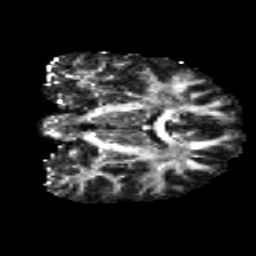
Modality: FA
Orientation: coronal
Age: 20
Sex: male
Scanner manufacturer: siemens
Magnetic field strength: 3 T
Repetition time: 8.8 s
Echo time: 0.085 s